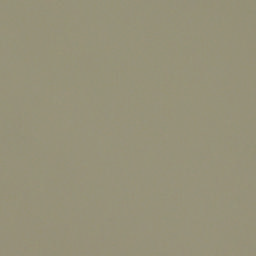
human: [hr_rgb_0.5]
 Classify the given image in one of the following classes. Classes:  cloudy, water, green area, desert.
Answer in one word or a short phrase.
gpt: cloudy